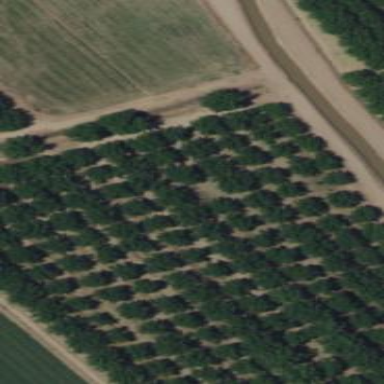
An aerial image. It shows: Orchard.